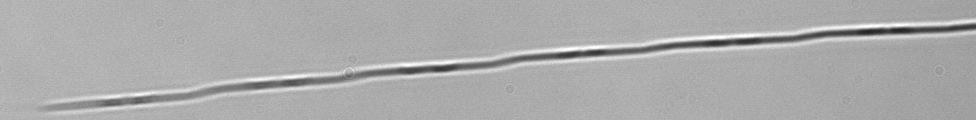
Label: Pseudo-nitzschia